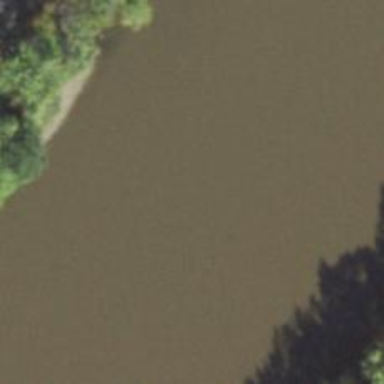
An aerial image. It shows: Beautiful river scene.